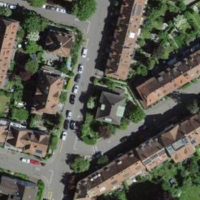
EUNIS habitat code: 54
Species observed at this site:
Hyacinthoides hispanica
Lapsana communis
Urtica dioica